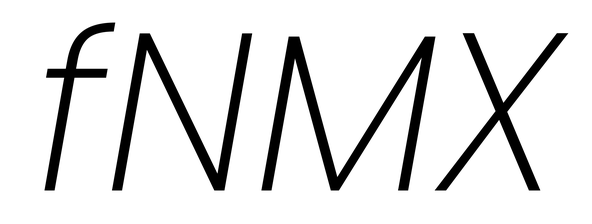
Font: Poppins-ExtraLightItalic